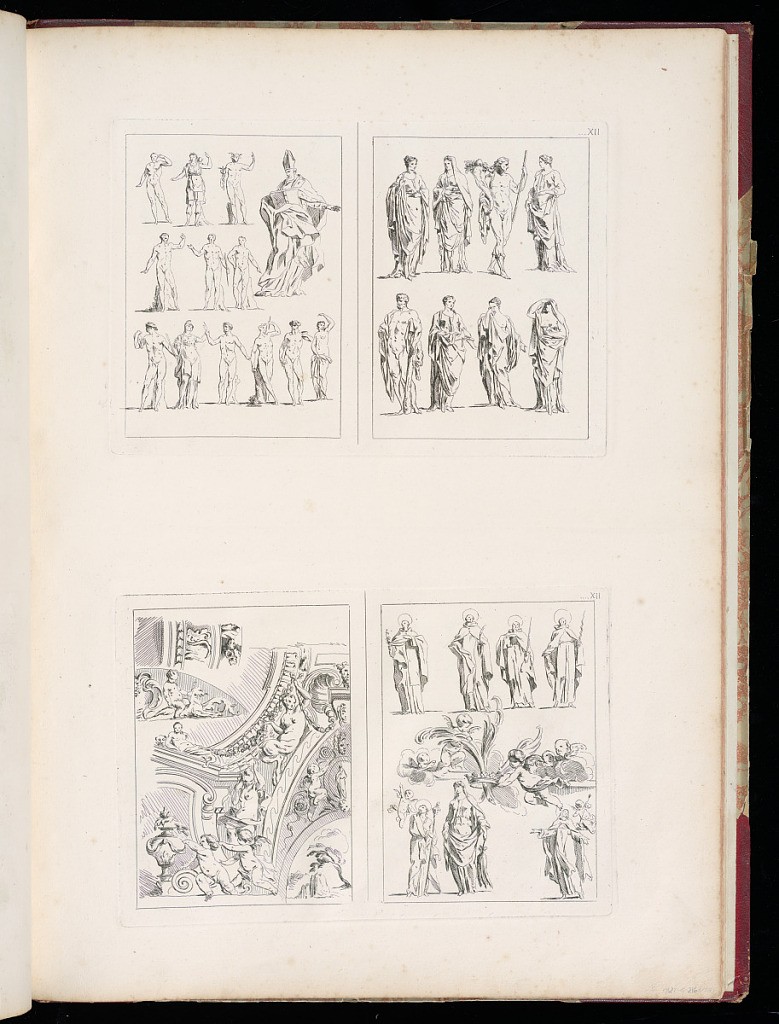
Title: Designs After Architecture
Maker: Gilles-Marie Oppenord, French, 1672–1742
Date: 1749-1761
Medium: Etching and engraving on laid paper
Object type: Bound print
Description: Page printed with two plates (each divided into two) depicting architecture fragments, including mythological and religious figural statues, putti, and ceiling details. Both plates are numbered, neither are signed.